Question: Here is my <URL> with full code.
If you hover over the link you'll see a little popup. I am trying to accomplish 2 things with this:
- -
I am modeling my sign in/register form after this:

The current functionality is accomplished via the following HTML:
'''
<li class="signin">
<a id="popoverData" href="#" data-content="Replace this with a login form" rel="popover" data-placement="bottom" data-original-title="Sign in to your account" data-trigger="hover">Sign In | Register</a>
</li>
'''
Along with the following JS:
'''
$('#popoverData').popover();
'''
For one, I might be using the wrong tool for the job here (popovers). So if there is a better mechanism/construct in Bootstrap 3 that I should be using for this, then please let me know! If I am on the right track here, if 'data-content' is the only field I have to customize the text the user sees on mouseover/hover, then how do I inject an entire sign in/register form into this, as it is only a string attribute?!?
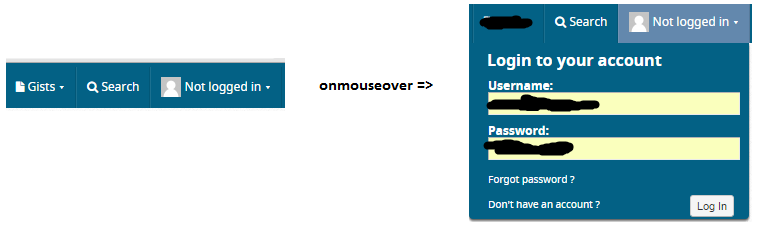
Answer: if you set the popover to allow html like this:
'''
data-html="true"
'''
then you can use html in the 'data-content' attribute like this:
'''
data-content="<input class='form-control' placeholder='username'>"
'''
Here's a bootply example: <URL>
You will probably also want to change the trigger from 'hover' to 'click' so that the popover stays open.
To change the width of the popover: <URL>
To change the styling or color you could either override the bootstrap popover css (site wide) or you could change the template for this popover using the template option (example below is the default template):
'''
data-template='<div class="popover" role="tooltip"><div class="arrow"></div><h3 class="popover-title"></h3><div class="popover-content"></div></div>'
'''
To set the popover content to the html of a form that already exists on the page you could initialize it using javascript:
'''
$('#popover').popover({
content: function() {
return $("#my-form").html();
}
});
'''
To destroy the popover on click away: <URL>